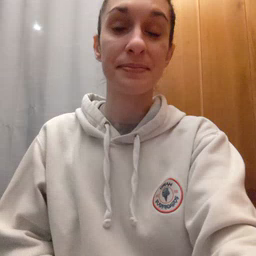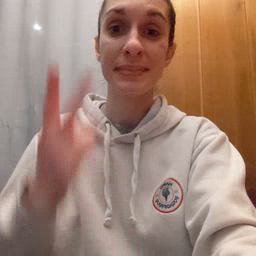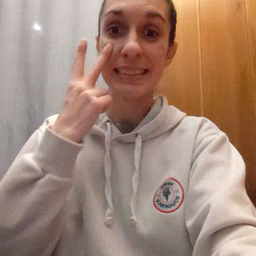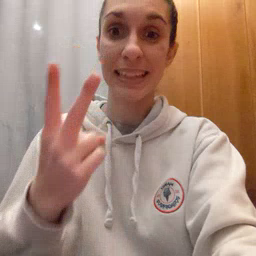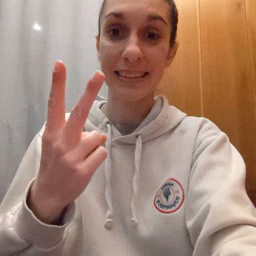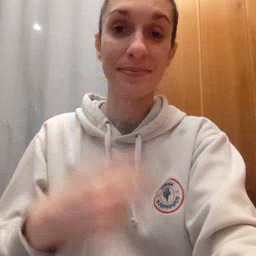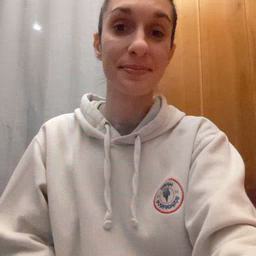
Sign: see